Chest X-ray:
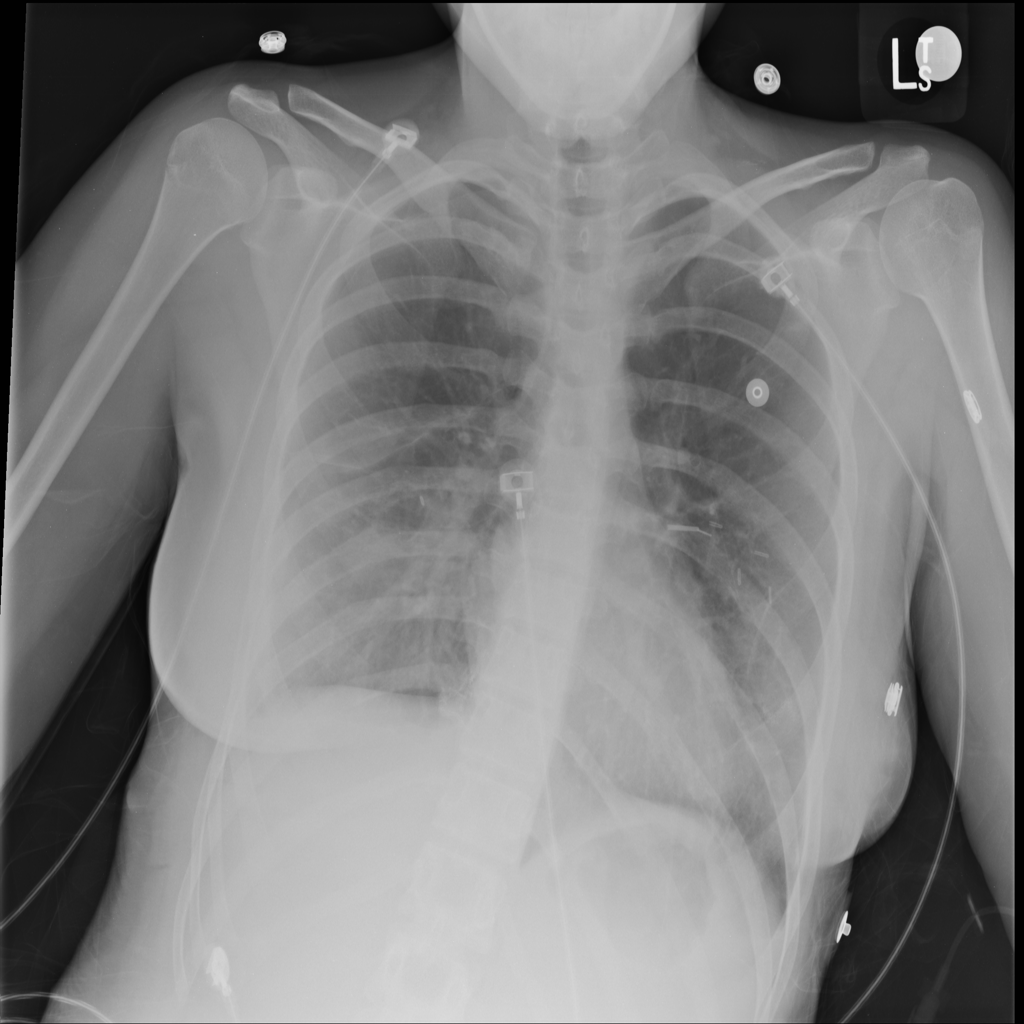
Findings: Pleural Thickening, Consolidation
No abnormal finding: no